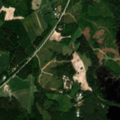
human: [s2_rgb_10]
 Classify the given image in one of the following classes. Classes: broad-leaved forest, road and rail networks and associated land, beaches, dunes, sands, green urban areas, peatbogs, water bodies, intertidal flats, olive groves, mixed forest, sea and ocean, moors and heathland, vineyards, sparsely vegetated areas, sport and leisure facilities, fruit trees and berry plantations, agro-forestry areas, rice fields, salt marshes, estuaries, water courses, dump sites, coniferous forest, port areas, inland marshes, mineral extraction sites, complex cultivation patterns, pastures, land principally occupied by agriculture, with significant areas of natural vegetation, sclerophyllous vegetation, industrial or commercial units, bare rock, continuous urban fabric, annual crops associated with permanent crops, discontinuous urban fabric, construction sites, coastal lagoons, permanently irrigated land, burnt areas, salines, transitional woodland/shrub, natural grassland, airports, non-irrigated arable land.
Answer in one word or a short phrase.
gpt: non-irrigated arable land, land principally occupied by agriculture, with significant areas of natural vegetation, mixed forest, water bodies